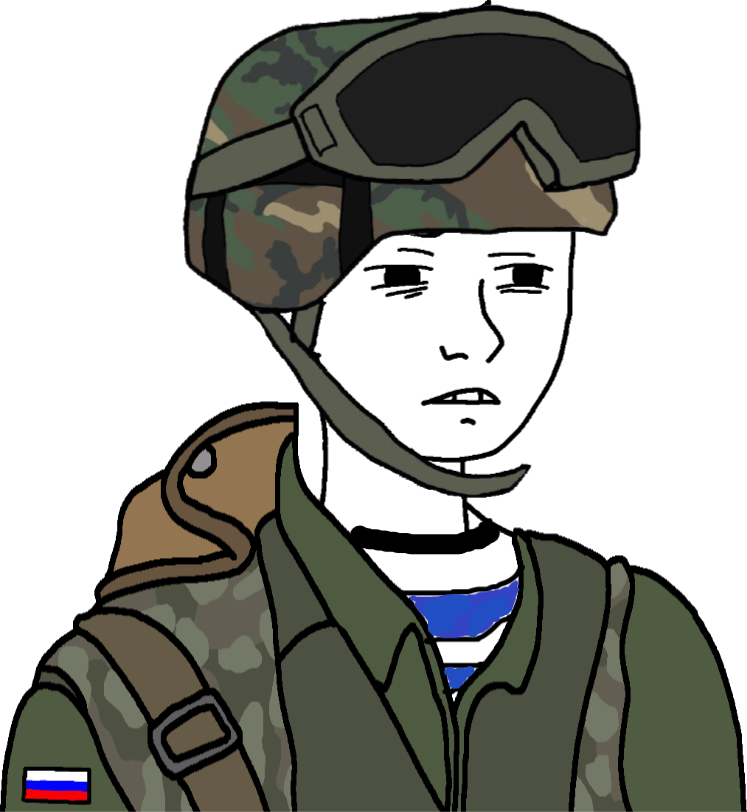
Label: 5_Twinkjak